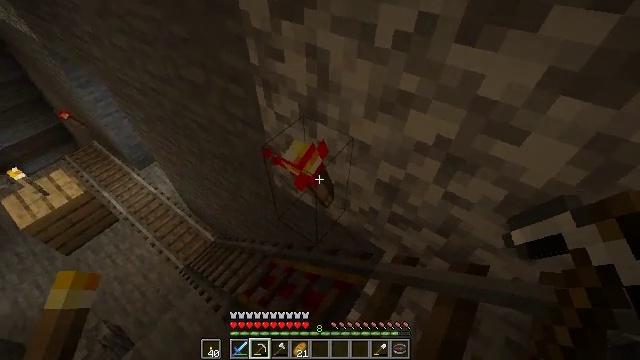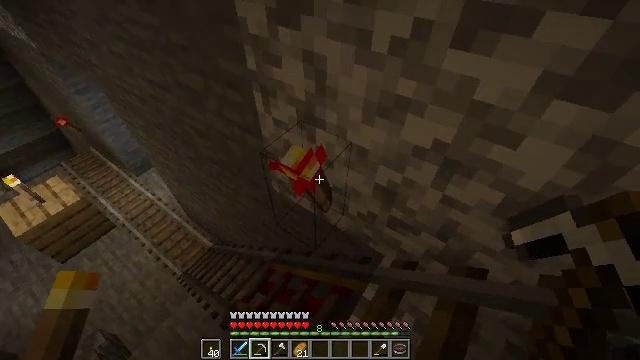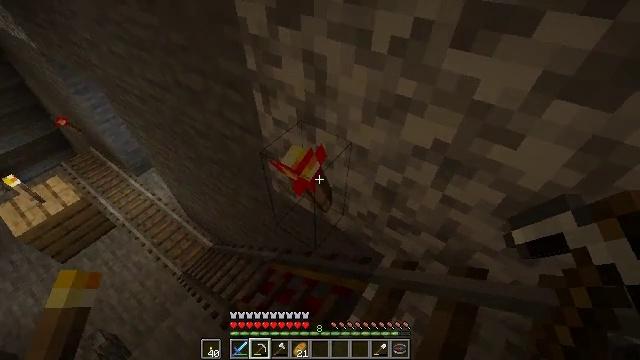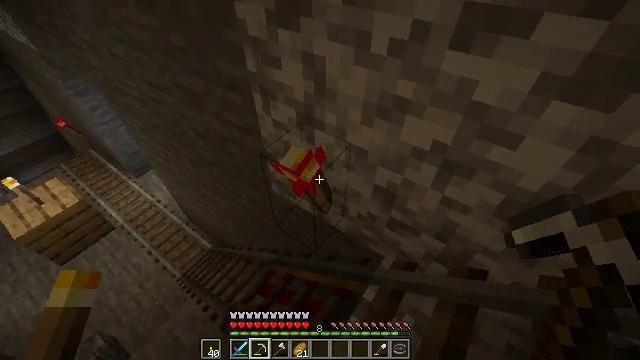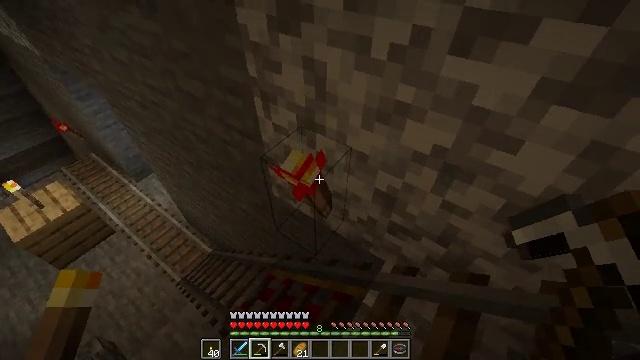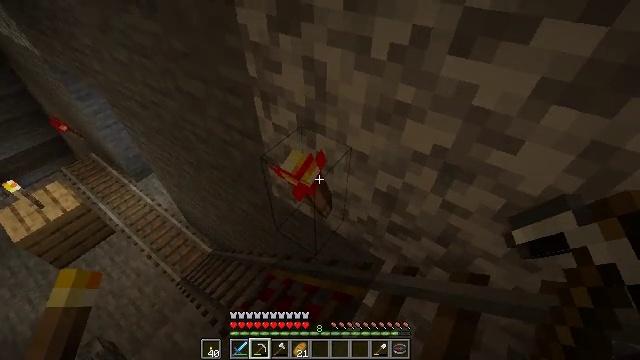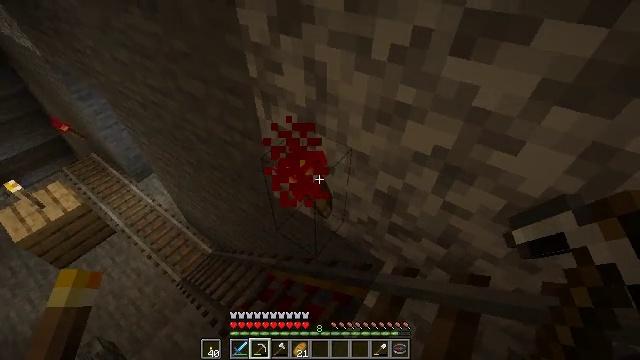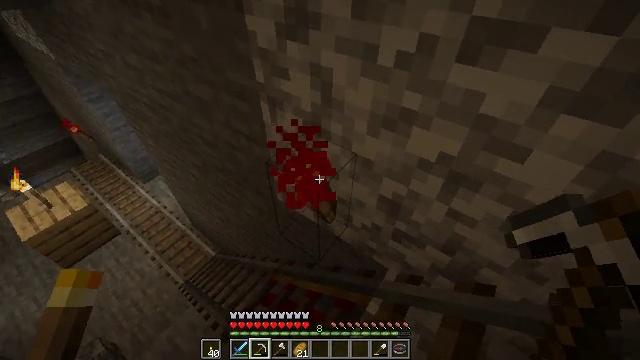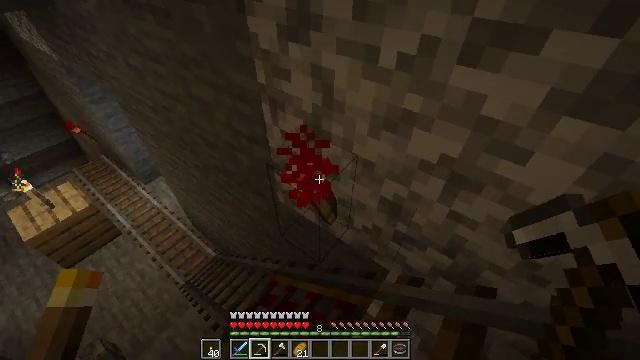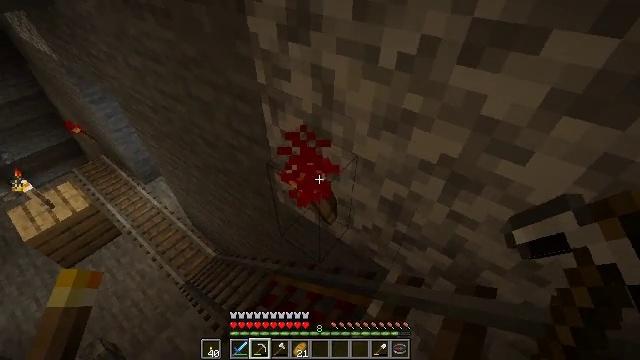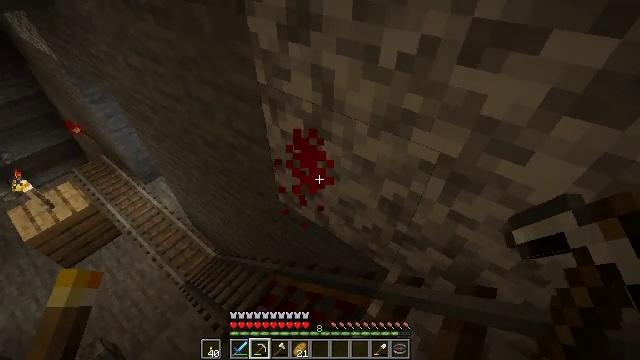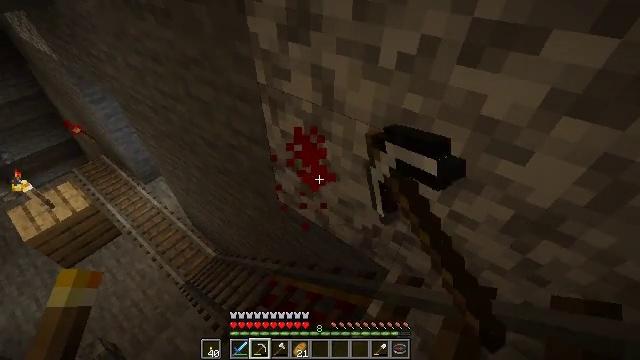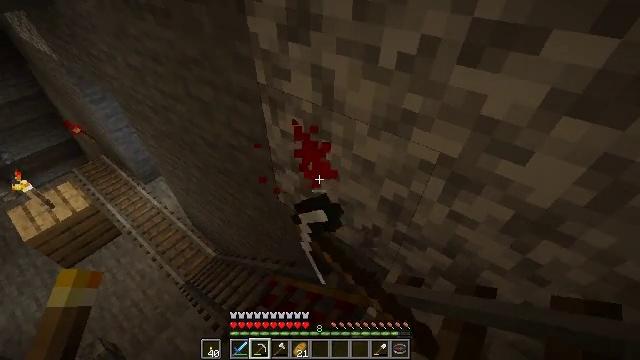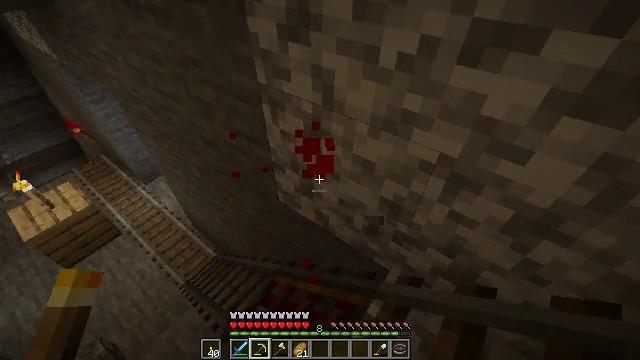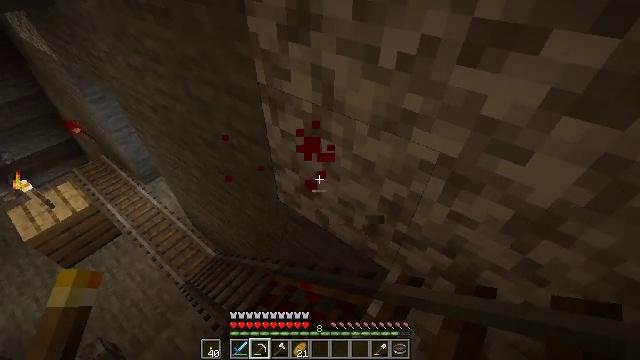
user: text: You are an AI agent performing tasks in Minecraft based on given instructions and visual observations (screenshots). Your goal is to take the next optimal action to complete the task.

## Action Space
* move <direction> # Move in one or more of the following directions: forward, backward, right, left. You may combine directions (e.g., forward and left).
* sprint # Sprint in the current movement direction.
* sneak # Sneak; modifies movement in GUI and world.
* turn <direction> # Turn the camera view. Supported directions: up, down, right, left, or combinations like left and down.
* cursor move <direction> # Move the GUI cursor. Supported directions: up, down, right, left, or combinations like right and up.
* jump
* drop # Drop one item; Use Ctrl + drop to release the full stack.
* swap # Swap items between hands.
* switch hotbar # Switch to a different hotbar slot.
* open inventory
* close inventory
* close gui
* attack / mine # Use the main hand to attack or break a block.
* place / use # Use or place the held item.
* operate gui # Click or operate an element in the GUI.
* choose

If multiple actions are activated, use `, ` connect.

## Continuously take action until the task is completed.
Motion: motion action
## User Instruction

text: Remove the redstone wall torch by mining.
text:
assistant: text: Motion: turn up
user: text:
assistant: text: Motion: no_op
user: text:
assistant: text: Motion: no_op
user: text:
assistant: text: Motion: no_op
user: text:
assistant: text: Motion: no_op
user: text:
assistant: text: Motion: no_op
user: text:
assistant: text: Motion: turn left and up
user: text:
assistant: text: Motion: no_op
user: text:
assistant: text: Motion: no_op
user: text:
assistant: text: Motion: attack / mine
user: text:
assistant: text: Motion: attack / mine
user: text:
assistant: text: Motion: no_op
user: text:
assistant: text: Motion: no_op
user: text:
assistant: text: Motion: no_op
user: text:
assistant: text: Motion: no_op